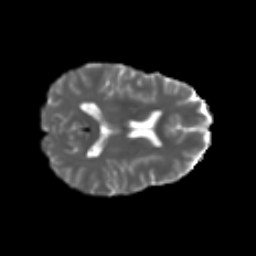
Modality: T2w
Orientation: axial
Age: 50
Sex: female
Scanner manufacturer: ge
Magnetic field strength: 3 T
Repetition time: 7.8 s
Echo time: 0.0606 s